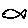
Label: fish